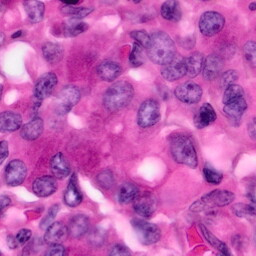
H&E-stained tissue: Pancreatic